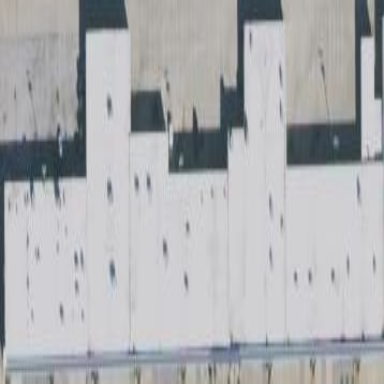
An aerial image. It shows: Retail building.